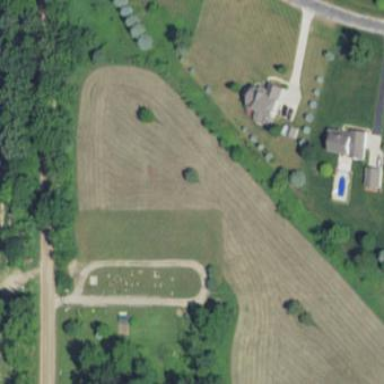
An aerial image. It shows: Grave yard.